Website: walmart
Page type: payment
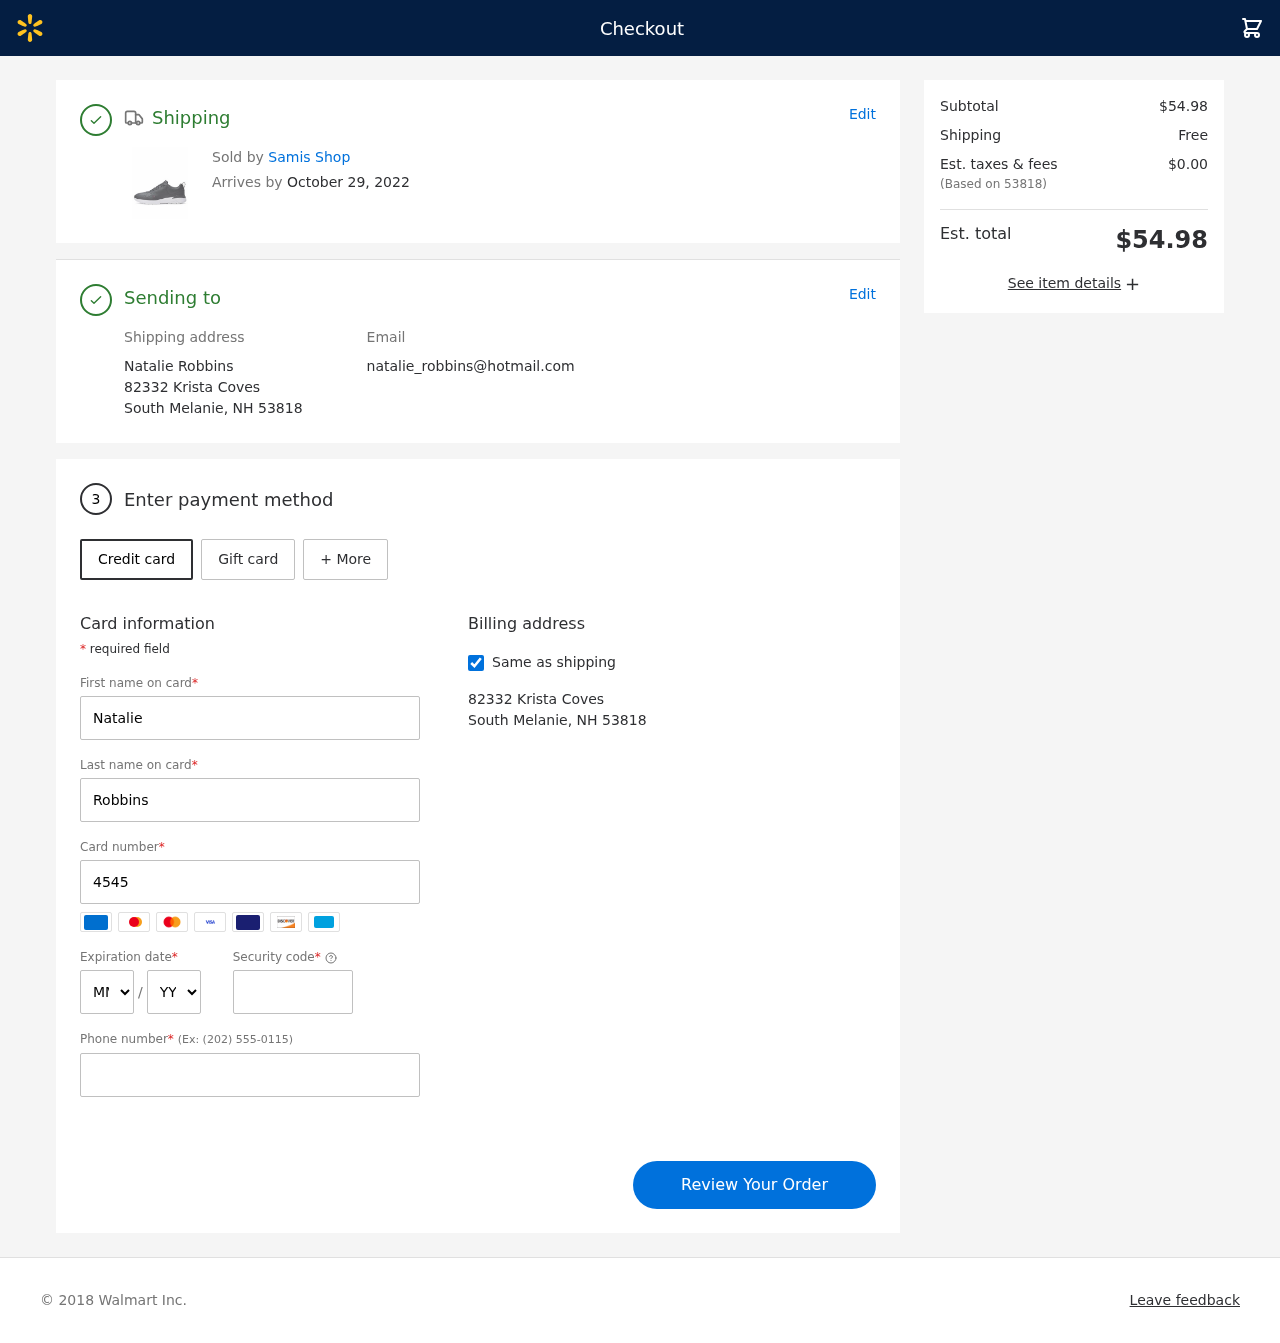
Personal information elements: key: PII_CARD_CVV
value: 980
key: PII_CARD_EXPIRY_MONTH
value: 06
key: PII_CARD_EXPIRY_YEAR
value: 27
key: PII_CARD_NUMBER
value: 4545 5108 7376 1003
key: PII_CITY_STATE_ZIP
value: South Melanie, NH 53818
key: PII_EMAIL
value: natalie_robbins@hotmail.com
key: PII_FIRSTNAME
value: Natalie
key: PII_FULLNAME
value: Natalie Robbins
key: PII_LASTNAME
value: Robbins
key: PII_PHONE
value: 2008743310
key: PII_POSTCODE
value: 53818
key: PII_STREET
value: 82332 Krista Coves
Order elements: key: ORDER_DELIVERY_DATE
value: October 29, 2022
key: ORDER_SUBTOTAL
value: $54.98
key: ORDER_SHIPPING_COST
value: Free
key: ORDER_TAX
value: $0.00
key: ORDER_TOTAL
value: $54.98